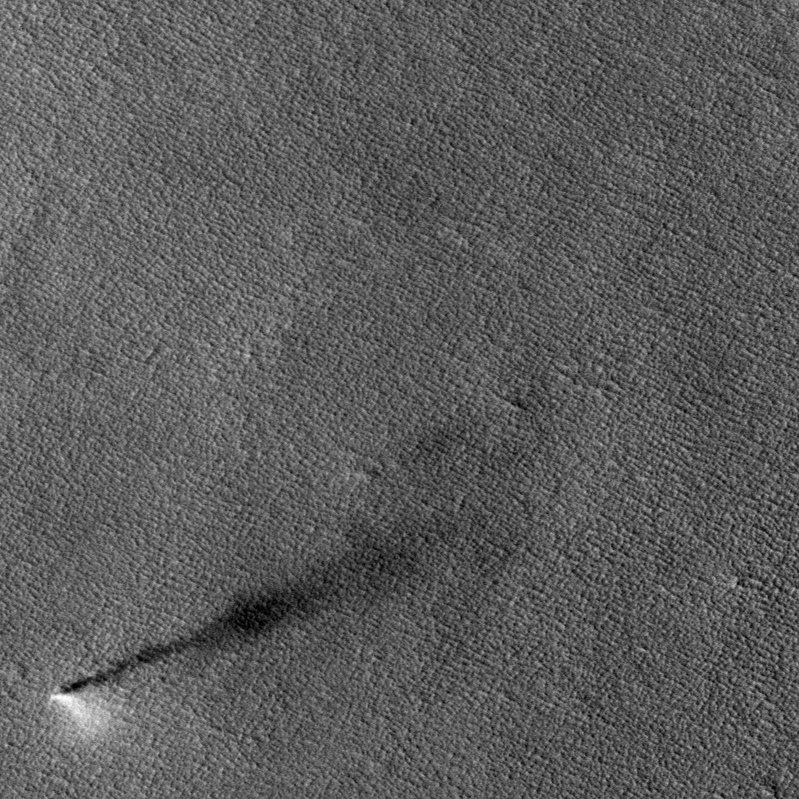
Label: dustdevil